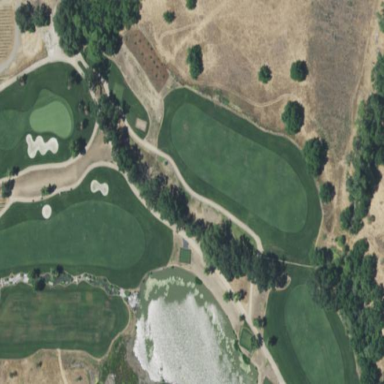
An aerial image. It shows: Area of rough grass used for golf.